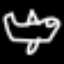
Label: airplane